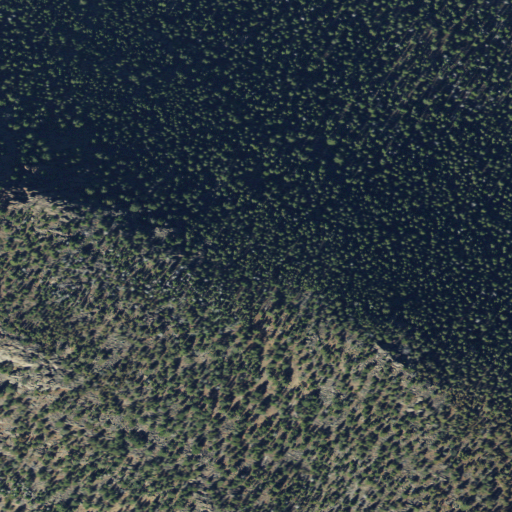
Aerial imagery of mountain in Montana named Dunn Peak containing only evergreen forest